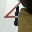
Label: 1